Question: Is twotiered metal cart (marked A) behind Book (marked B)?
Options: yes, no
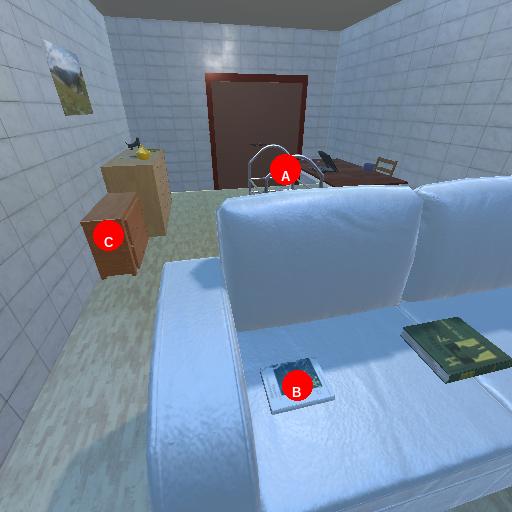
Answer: yes